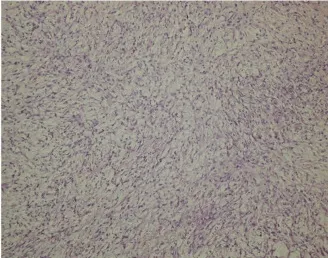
100x magnification.
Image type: pathology (immunostaining)